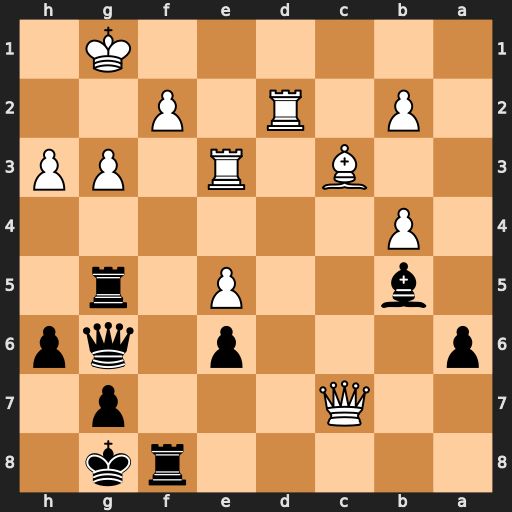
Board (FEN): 5rk1/2Q3p1/p3p1qp/1b2P1r1/1P6/2B1R1PP/1P1R1P2/6K1
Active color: b
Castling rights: -
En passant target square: -
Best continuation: Qb1+ Kh2 Qf1